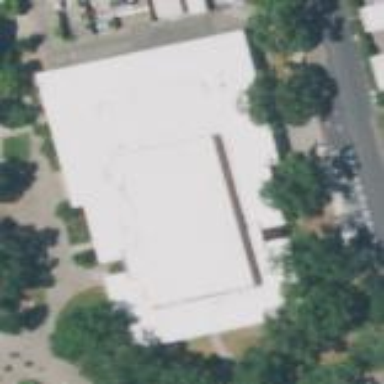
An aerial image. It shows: School building.